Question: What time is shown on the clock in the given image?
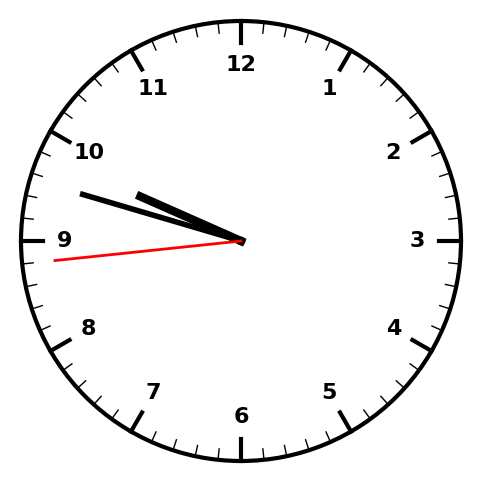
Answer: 09:47:44